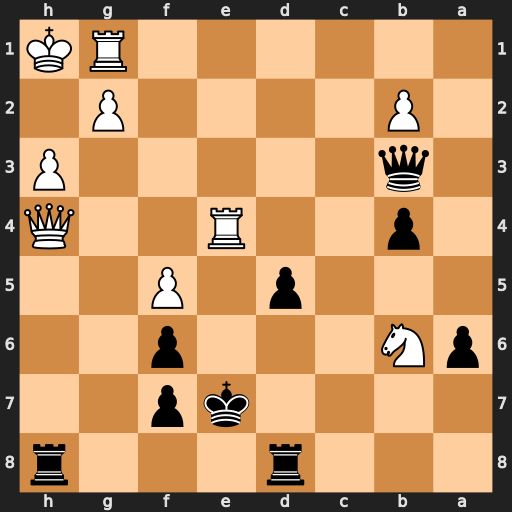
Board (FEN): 3r3r/4kp2/pN3p2/3p1P2/1p2R2Q/1q5P/1P4P1/6RK
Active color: b
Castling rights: -
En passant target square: -
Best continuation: dxe4 Qxe4+ Kf8